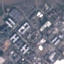
Label: Industrial